Aerial crown-view tile of a tropical tree (Barro Colorado Island, Panama), acquired 20241112:
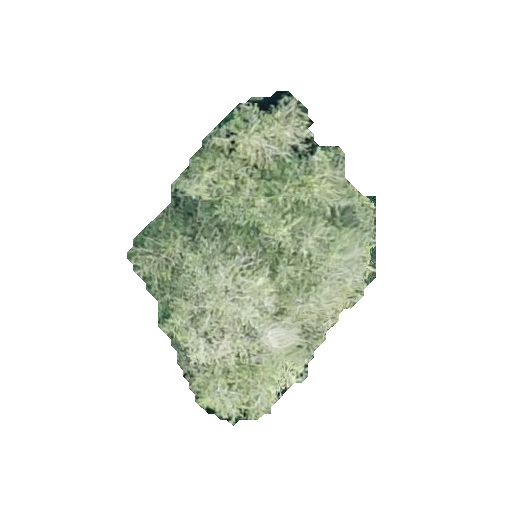
Species: Quararibea stenophylla
GBIF accepted scientific name: Quararibea stenophylla
Crown area: 79.653 m²